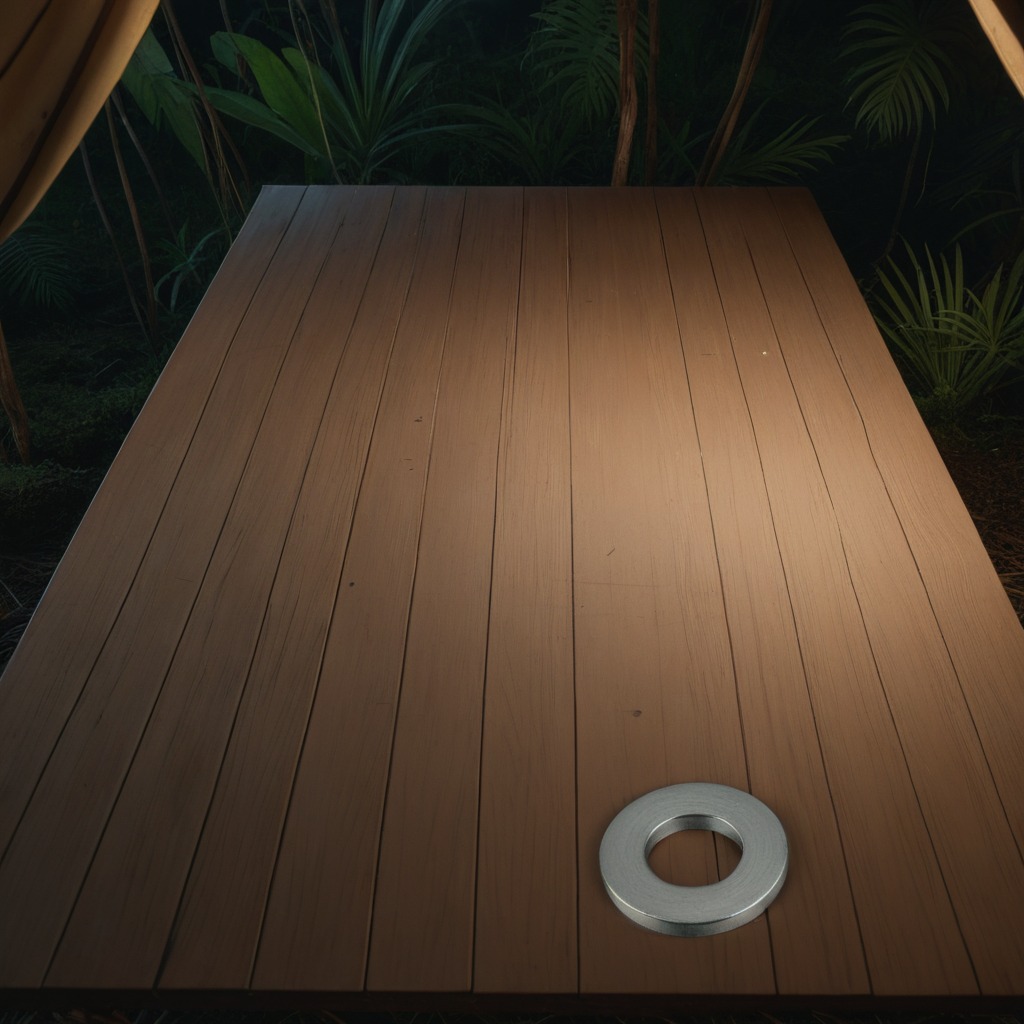
A flat metal washer is lying on the wooden table inside a jungle field workshop tent at night.